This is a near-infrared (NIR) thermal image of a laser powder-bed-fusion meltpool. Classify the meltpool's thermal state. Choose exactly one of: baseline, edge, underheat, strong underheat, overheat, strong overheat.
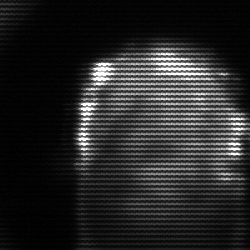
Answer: baseline